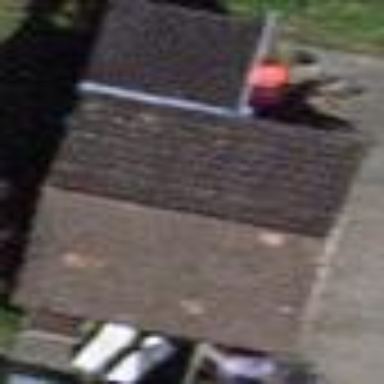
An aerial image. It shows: Garage.